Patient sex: F
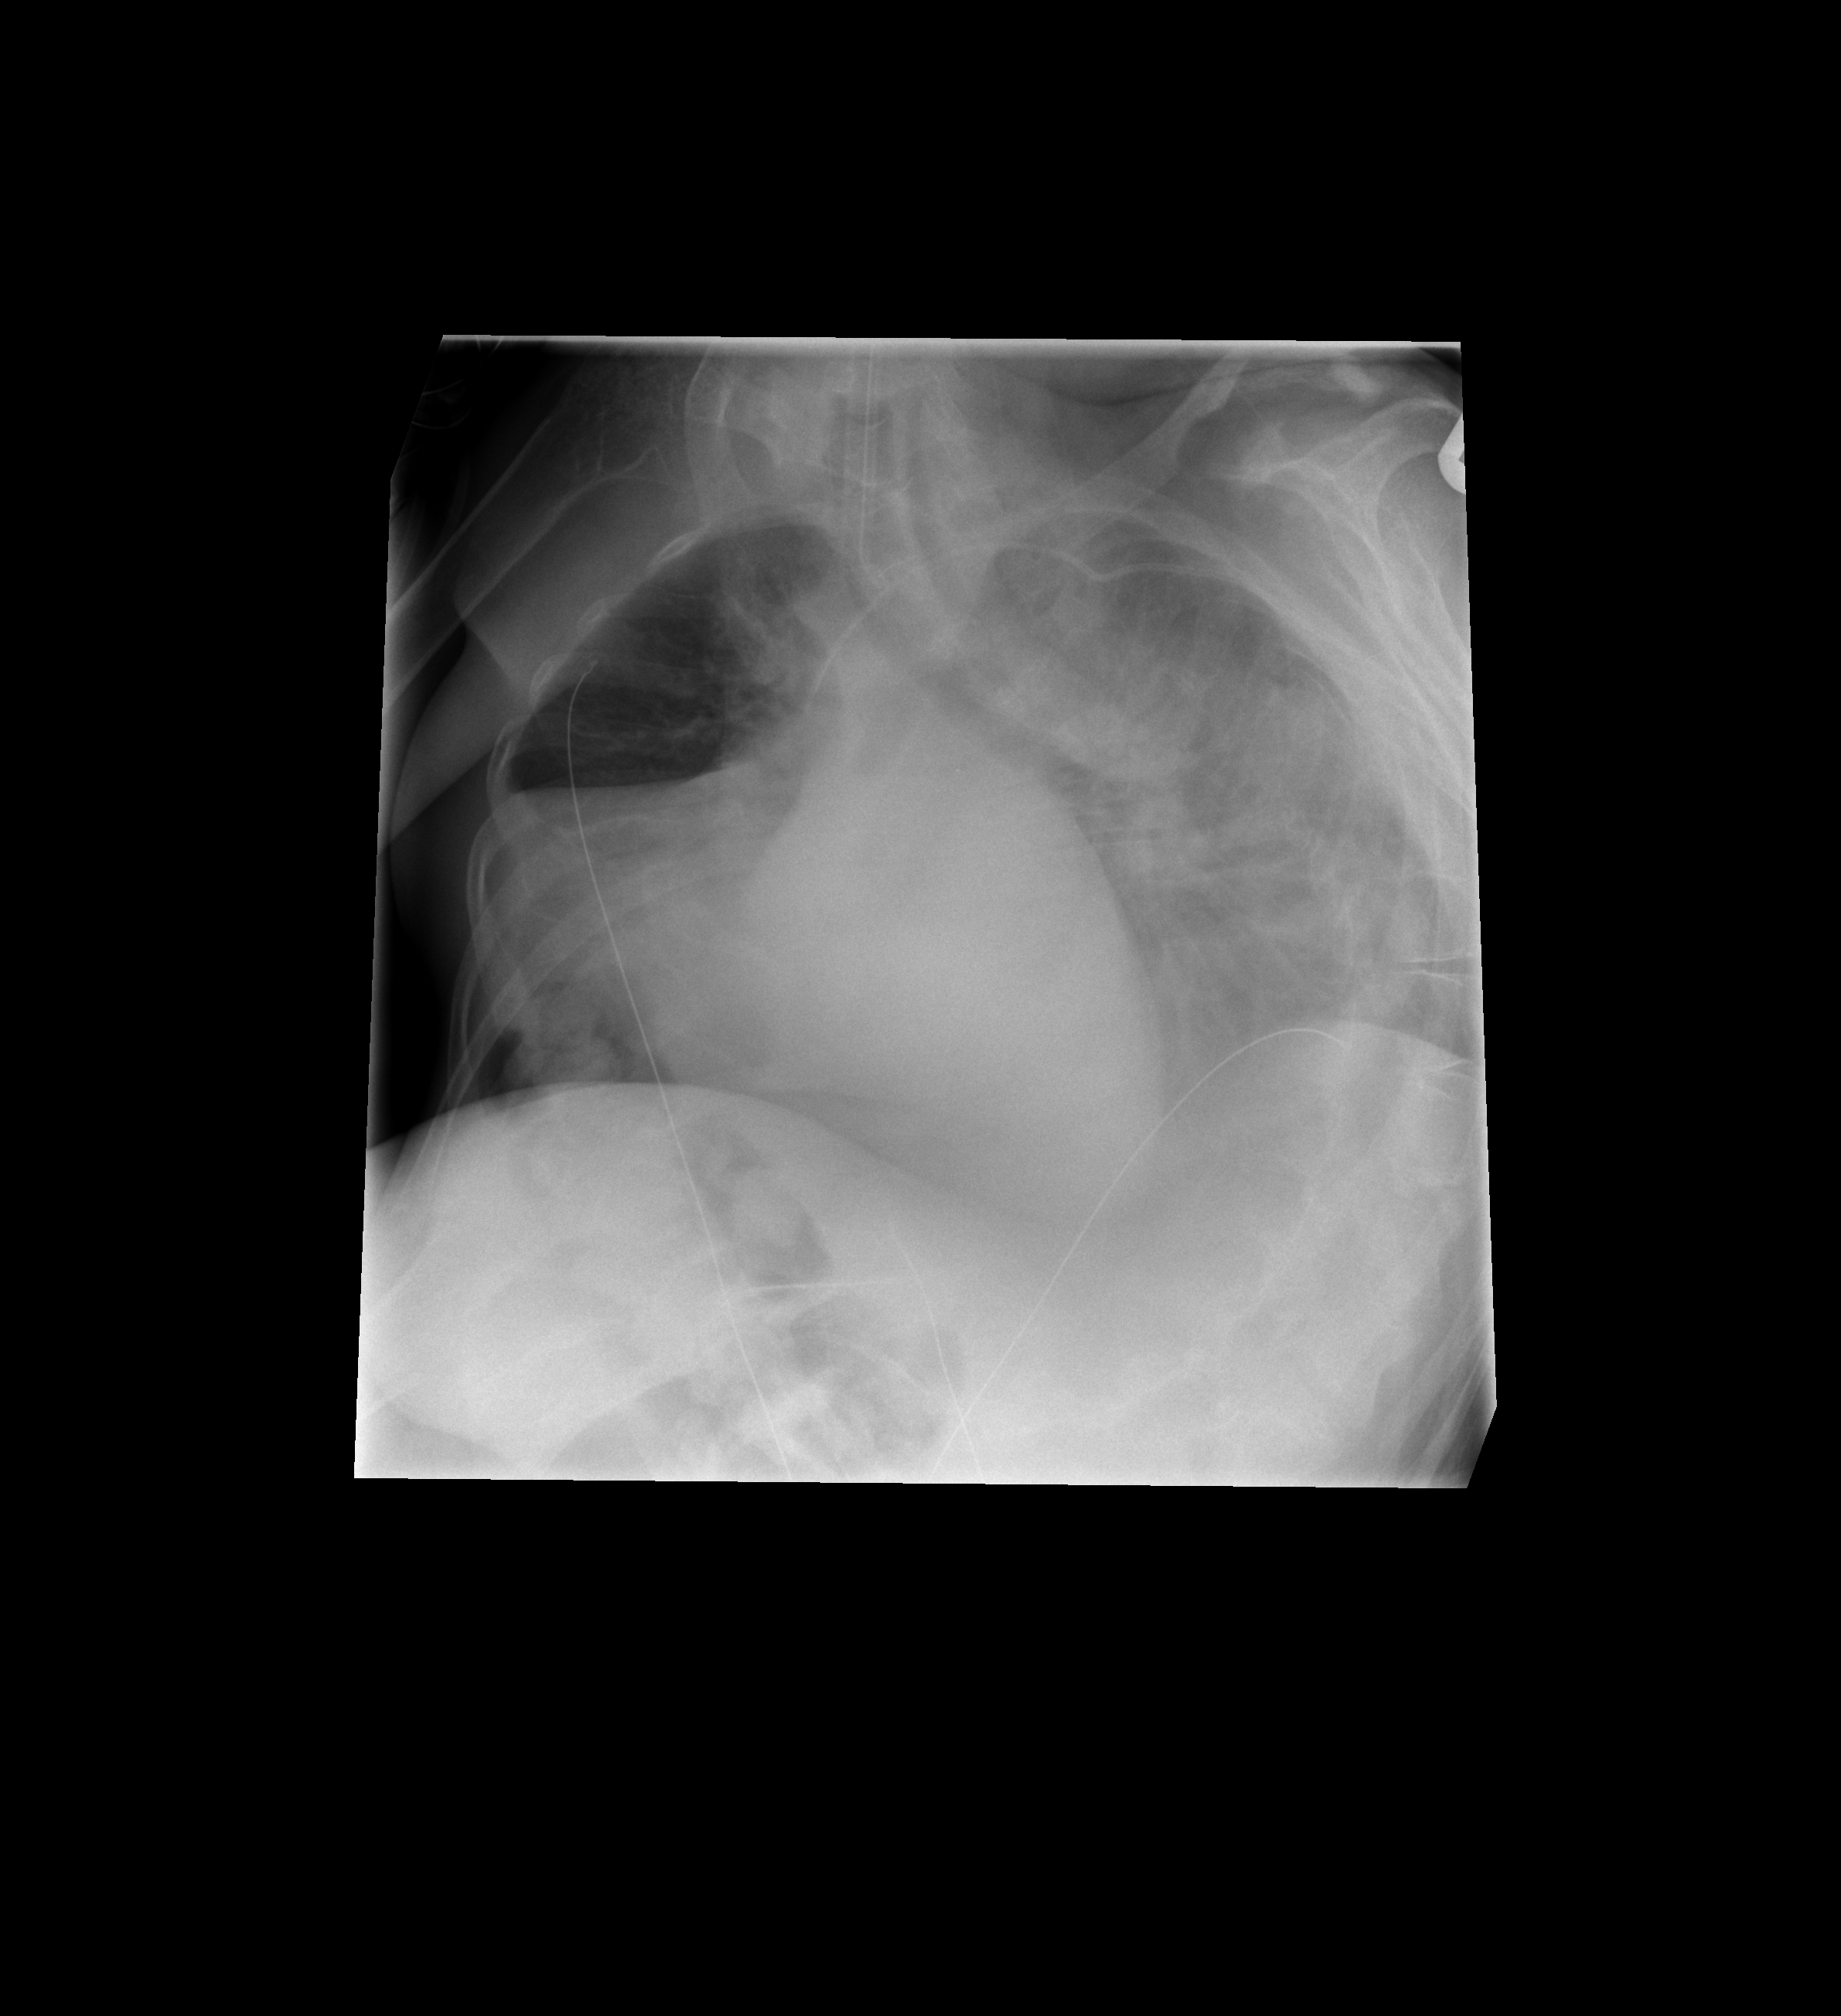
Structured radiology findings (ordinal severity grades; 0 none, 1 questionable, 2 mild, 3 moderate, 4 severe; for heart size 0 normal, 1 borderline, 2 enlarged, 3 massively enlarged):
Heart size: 2
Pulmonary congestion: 2
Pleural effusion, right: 2
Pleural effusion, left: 3
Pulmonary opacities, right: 3
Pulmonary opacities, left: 4
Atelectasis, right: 3
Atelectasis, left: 2